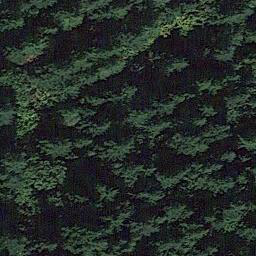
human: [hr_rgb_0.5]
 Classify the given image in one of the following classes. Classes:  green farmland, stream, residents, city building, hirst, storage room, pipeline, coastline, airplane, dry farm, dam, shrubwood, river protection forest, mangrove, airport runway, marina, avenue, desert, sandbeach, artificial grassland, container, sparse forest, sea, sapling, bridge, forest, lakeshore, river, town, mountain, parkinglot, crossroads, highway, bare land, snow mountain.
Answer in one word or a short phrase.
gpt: forest